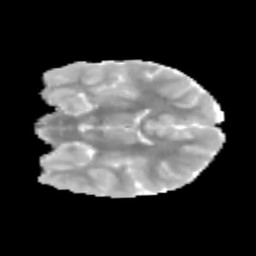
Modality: MD
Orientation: coronal
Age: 10
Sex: male
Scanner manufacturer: siemens
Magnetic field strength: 3 T
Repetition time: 3.8 s
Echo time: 0.07 s